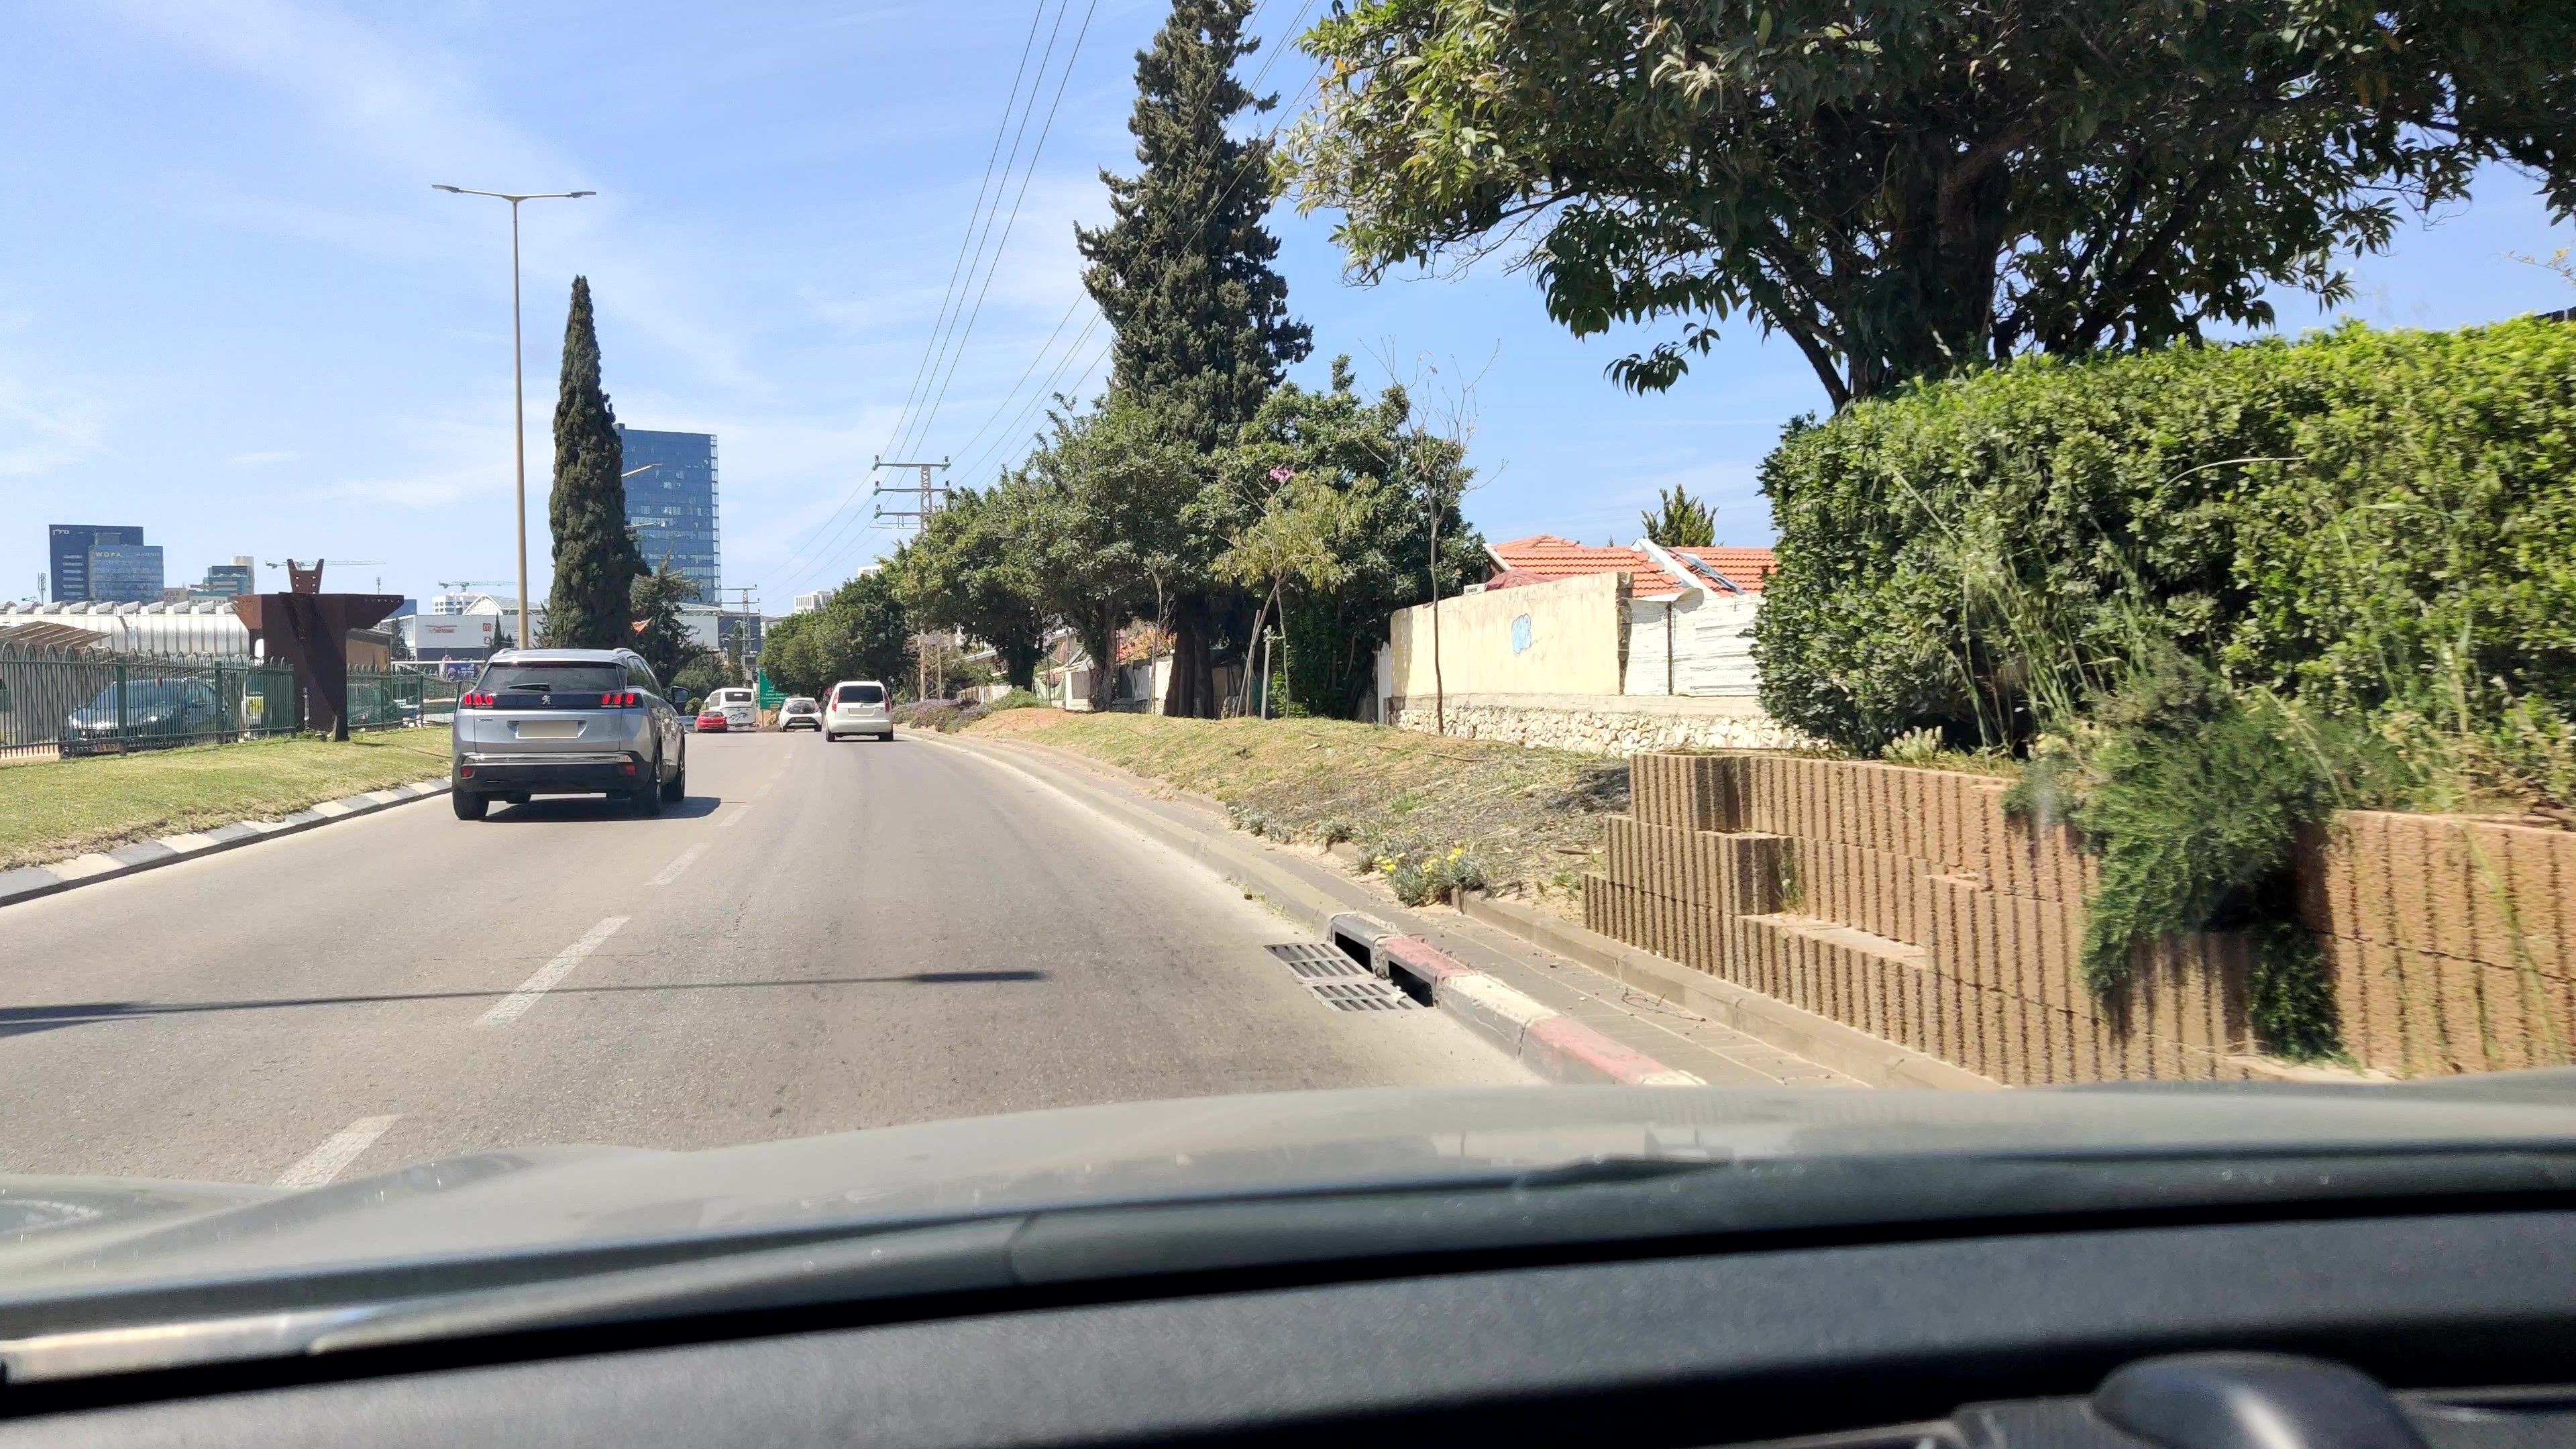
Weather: clear
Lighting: day
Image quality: good
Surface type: driving surface
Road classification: road
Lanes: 2.0
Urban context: urban centre
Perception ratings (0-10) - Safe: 4.54, Lively: 5.73, Beautiful: 5.25, Boring: 3.03, Depressing: 7.22, Wealthy: 1.36